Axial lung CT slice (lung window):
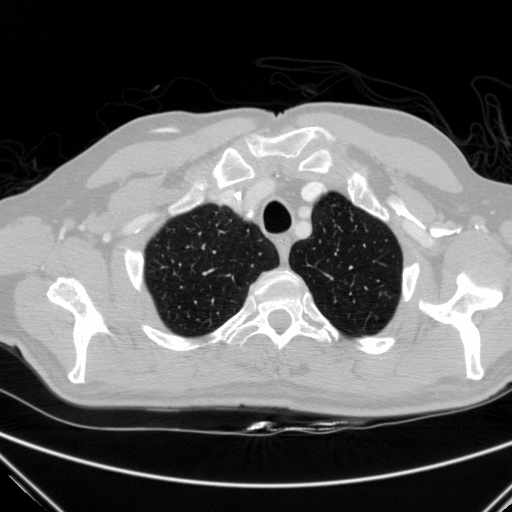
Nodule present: no